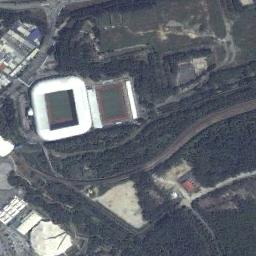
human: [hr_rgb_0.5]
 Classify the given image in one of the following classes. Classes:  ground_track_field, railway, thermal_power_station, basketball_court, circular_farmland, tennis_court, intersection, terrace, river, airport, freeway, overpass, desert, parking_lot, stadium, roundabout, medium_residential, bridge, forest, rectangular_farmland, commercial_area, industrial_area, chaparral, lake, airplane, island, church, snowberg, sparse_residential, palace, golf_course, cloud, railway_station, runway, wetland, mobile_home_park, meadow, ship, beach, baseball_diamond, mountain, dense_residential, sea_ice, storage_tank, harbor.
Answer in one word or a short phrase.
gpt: stadium